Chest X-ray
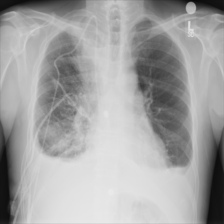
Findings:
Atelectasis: negative
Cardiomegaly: negative
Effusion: negative
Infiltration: negative
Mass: negative
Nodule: negative
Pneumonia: negative
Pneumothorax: negative
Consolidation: negative
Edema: negative
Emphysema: negative
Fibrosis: negative
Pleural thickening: negative
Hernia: negative